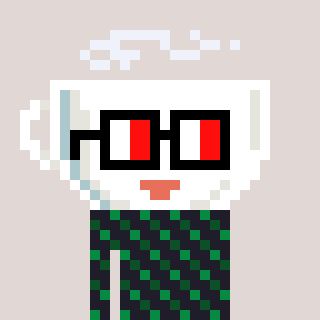
a pixel art character with square glasses with black frames and red eyes, a mug-shaped head and a grayscale-colored body on a warm background